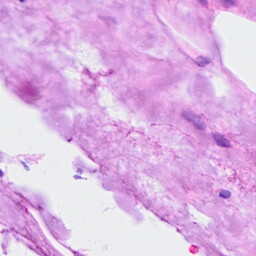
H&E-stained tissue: Breast